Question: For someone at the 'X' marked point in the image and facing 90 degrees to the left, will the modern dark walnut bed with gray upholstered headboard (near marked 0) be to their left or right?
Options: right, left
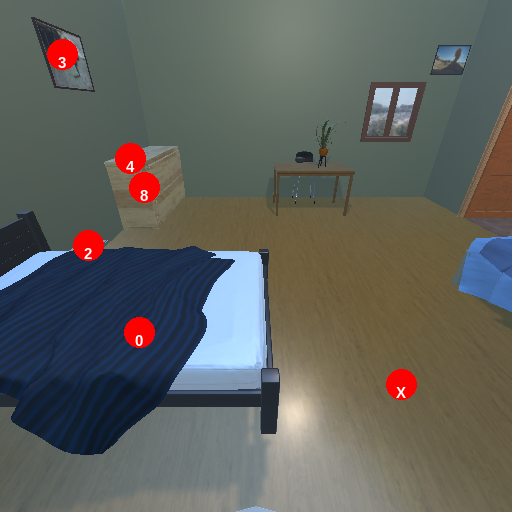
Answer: right